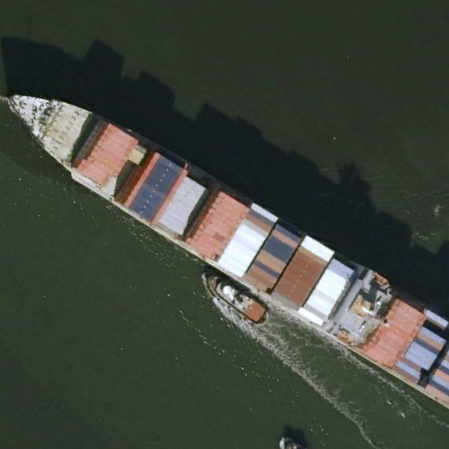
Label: Container_ship